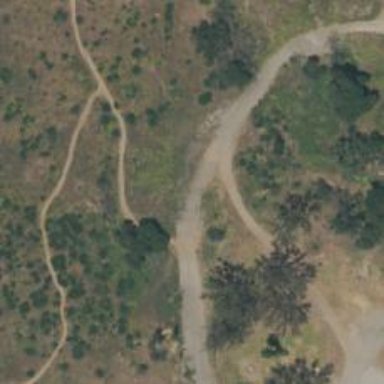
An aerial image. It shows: Historic asphalt path.